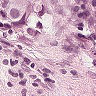
Metastatic tissue present: yes